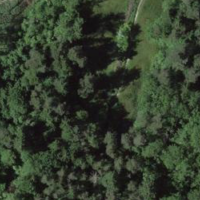
EUNIS habitat code: 41
Species observed at this site:
Hypericum perforatum